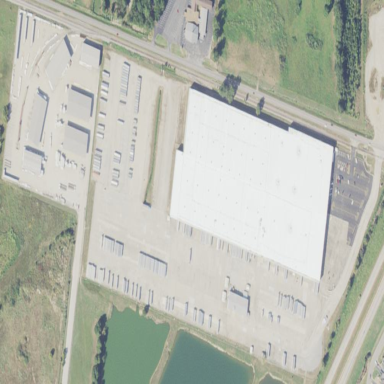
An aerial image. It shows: Industrial area featuring warehouse.